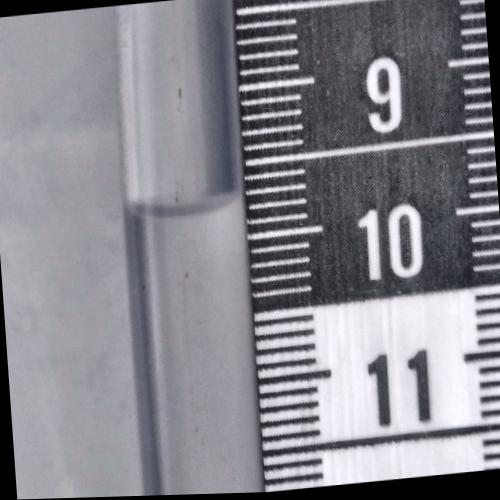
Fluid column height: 9.8 cm